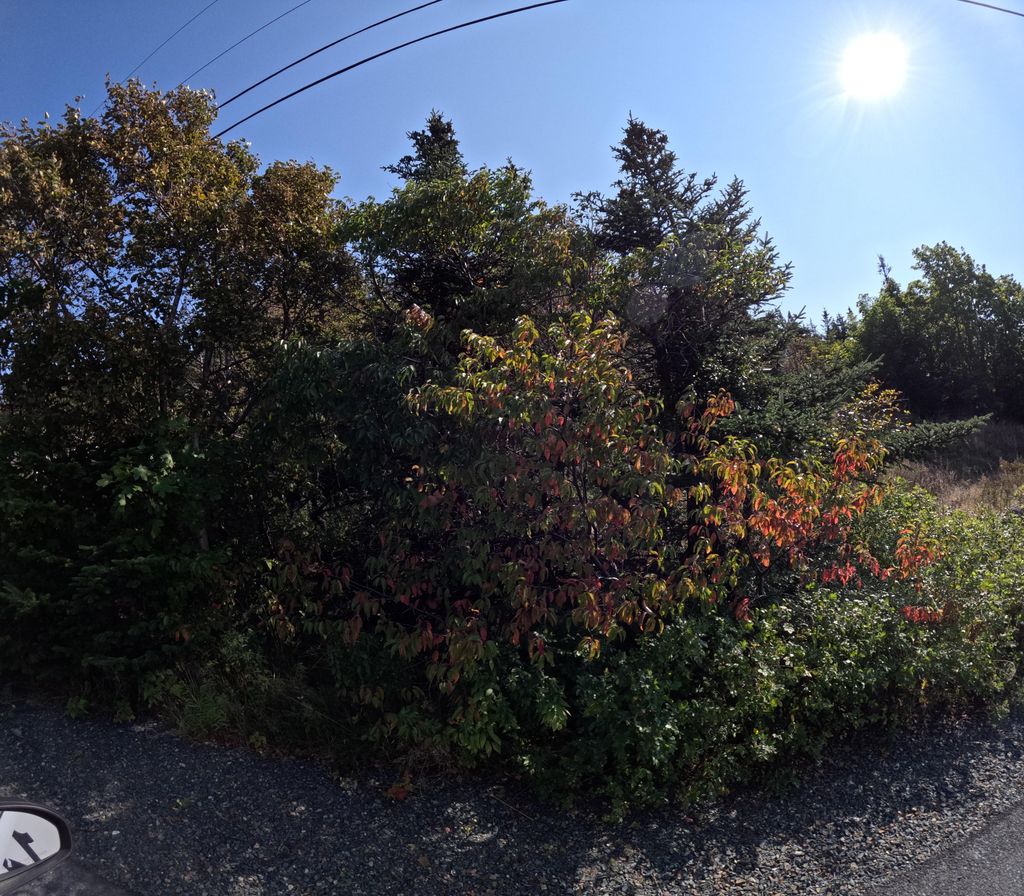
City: st_johns